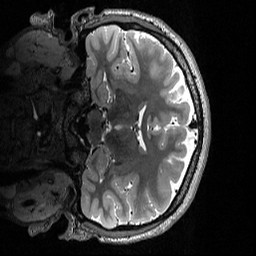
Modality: T2w
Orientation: coronal
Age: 19
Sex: male
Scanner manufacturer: siemens
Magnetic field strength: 3 T
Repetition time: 3.2 s
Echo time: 0.566 s